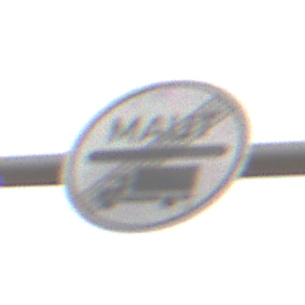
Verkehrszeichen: EndeMautpflicht
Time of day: MorningAfternoon
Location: Outdoor (Nature)
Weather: Overcast
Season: NotSpecified
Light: Natural